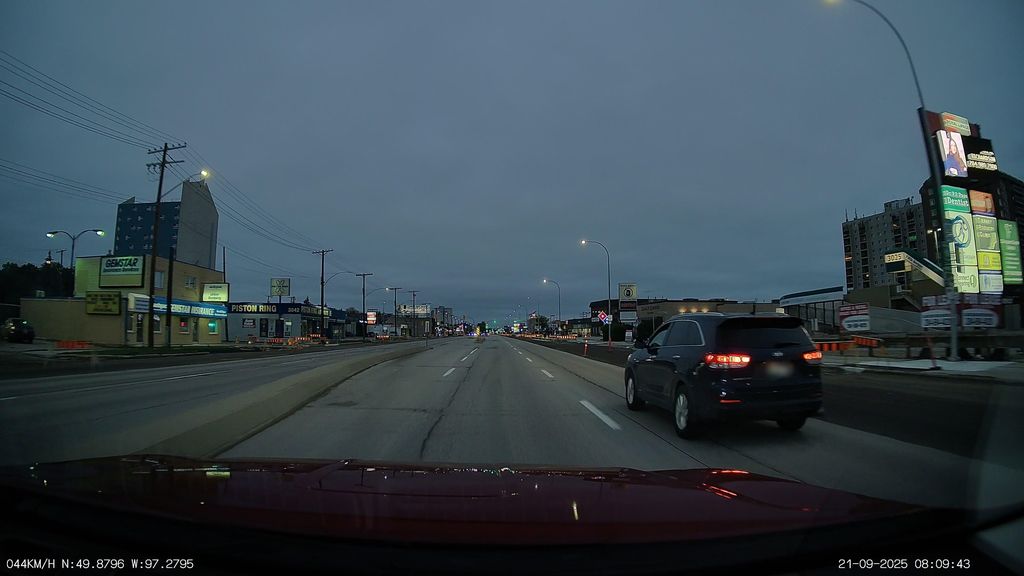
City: winnipeg